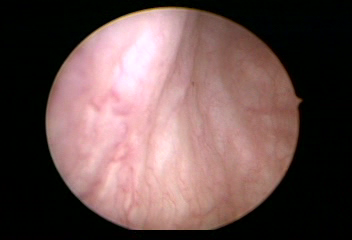
Modality: WLC
Class: Normal mucosa
Bladder cancer association: No